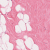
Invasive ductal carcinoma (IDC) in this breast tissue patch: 0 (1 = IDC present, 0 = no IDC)